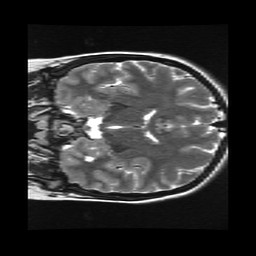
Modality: T2w
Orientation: coronal
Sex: female
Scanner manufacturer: ge
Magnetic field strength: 3 T
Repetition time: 5 s
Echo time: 0.1019 s